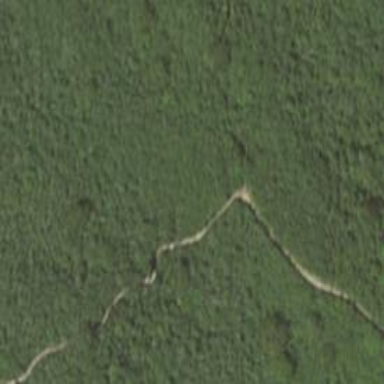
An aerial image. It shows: Path.